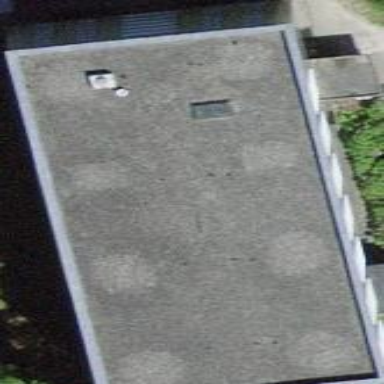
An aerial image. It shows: Flat-roofed apartment building.